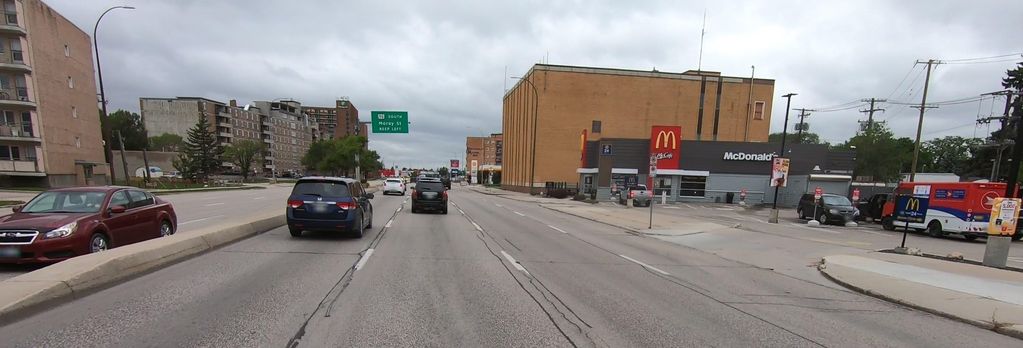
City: winnipeg